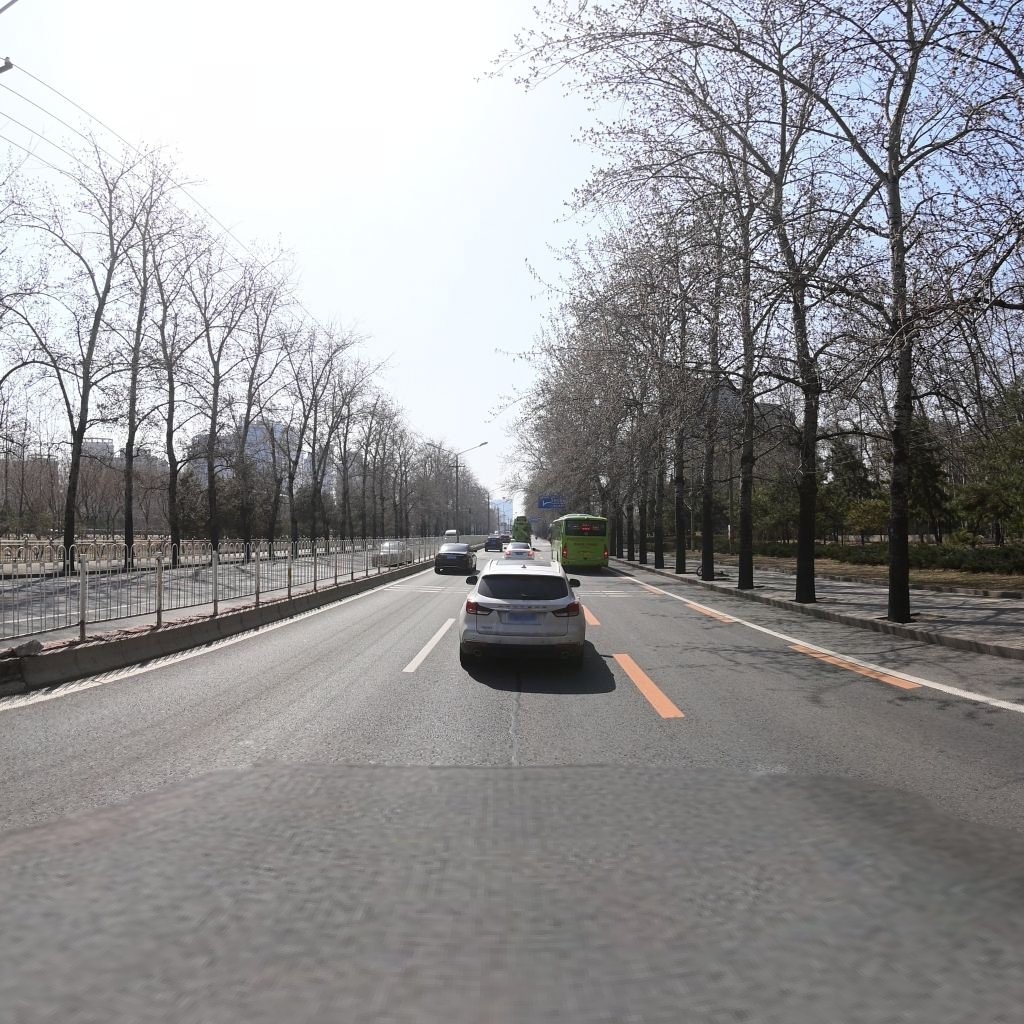
Region: Chaoyang
Road damage annotations: longitudinal patch